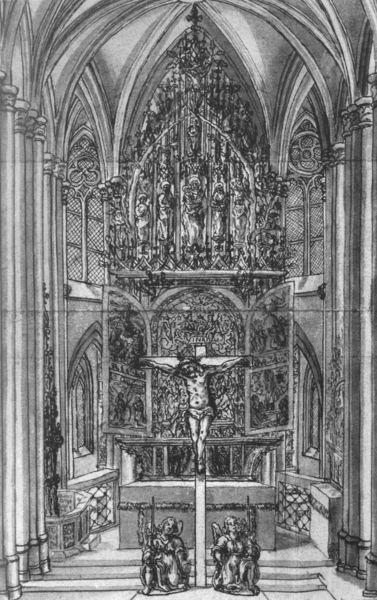
Titel: Zeichnung des Zwettler Hochaltar
Schlagwörter: flügel, weiß, fenster, grau, schwarz, säulen, zeichnung, architektur, gitter, kirche, gotik, engel, figuren, stufen, bögen, gewölbe, kreuz, schwarz-weiß, stich, beten, altar, hochaltar, kirchenschiff, orgel, christus, jesus, kreuzigung, wunden, apsis, chor, heilige, kupferstich, anbetung, gekreuzigt, altarbild, osten, säulenhalle, kiche, chorgestühl, triptychon, seriendruck, alta, prädella, ziehcnung